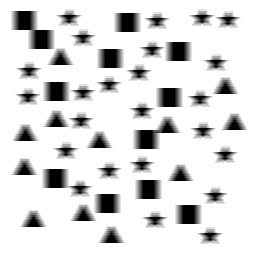
Squares: 12
Triangles: 12
Stars: 24
Total shapes: 48